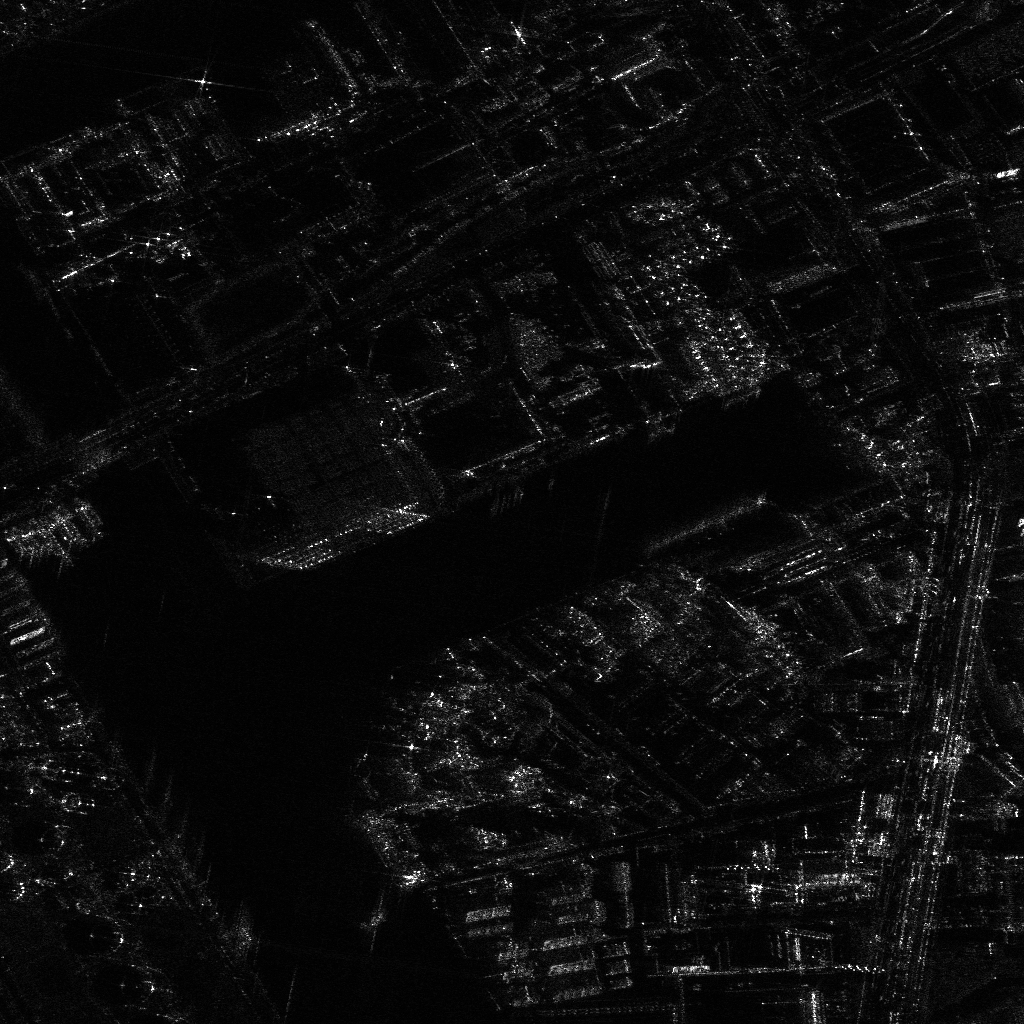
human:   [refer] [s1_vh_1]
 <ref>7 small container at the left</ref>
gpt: <box>[[7, 49, 10, 50, 56], [6, 50, 10, 51, 56], [4, 50, 9, 51, 56], [4, 51, 8, 51, 56], [1, 52, 5, 52, 57], [0, 52, 4, 52, 57], [0, 52, 3, 53, 57]]</box>

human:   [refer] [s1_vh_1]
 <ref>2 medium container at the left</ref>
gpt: <box>[[2, 52, 7, 53, 55], [1, 52, 6, 52, 56]]</box>

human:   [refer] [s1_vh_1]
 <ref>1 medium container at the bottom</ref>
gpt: <box>[[35, 87, 37, 91, 22]]</box>